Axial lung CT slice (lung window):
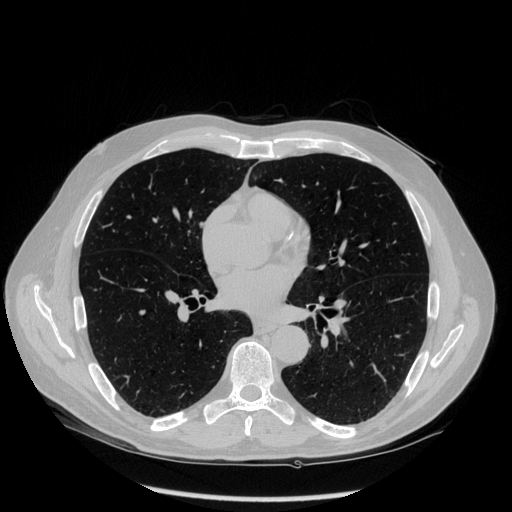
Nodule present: no